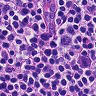
Metastatic tissue present: no